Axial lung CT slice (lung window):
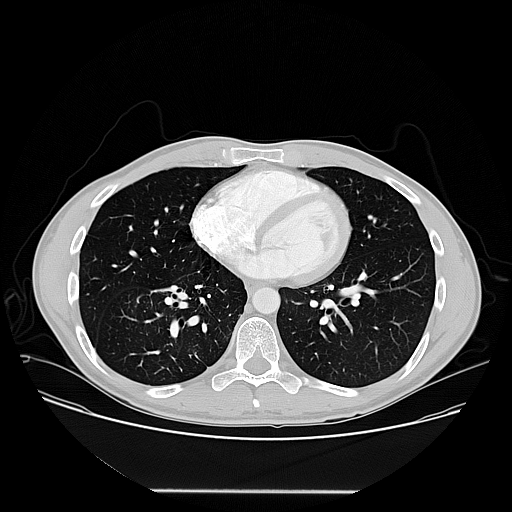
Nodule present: no